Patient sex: M
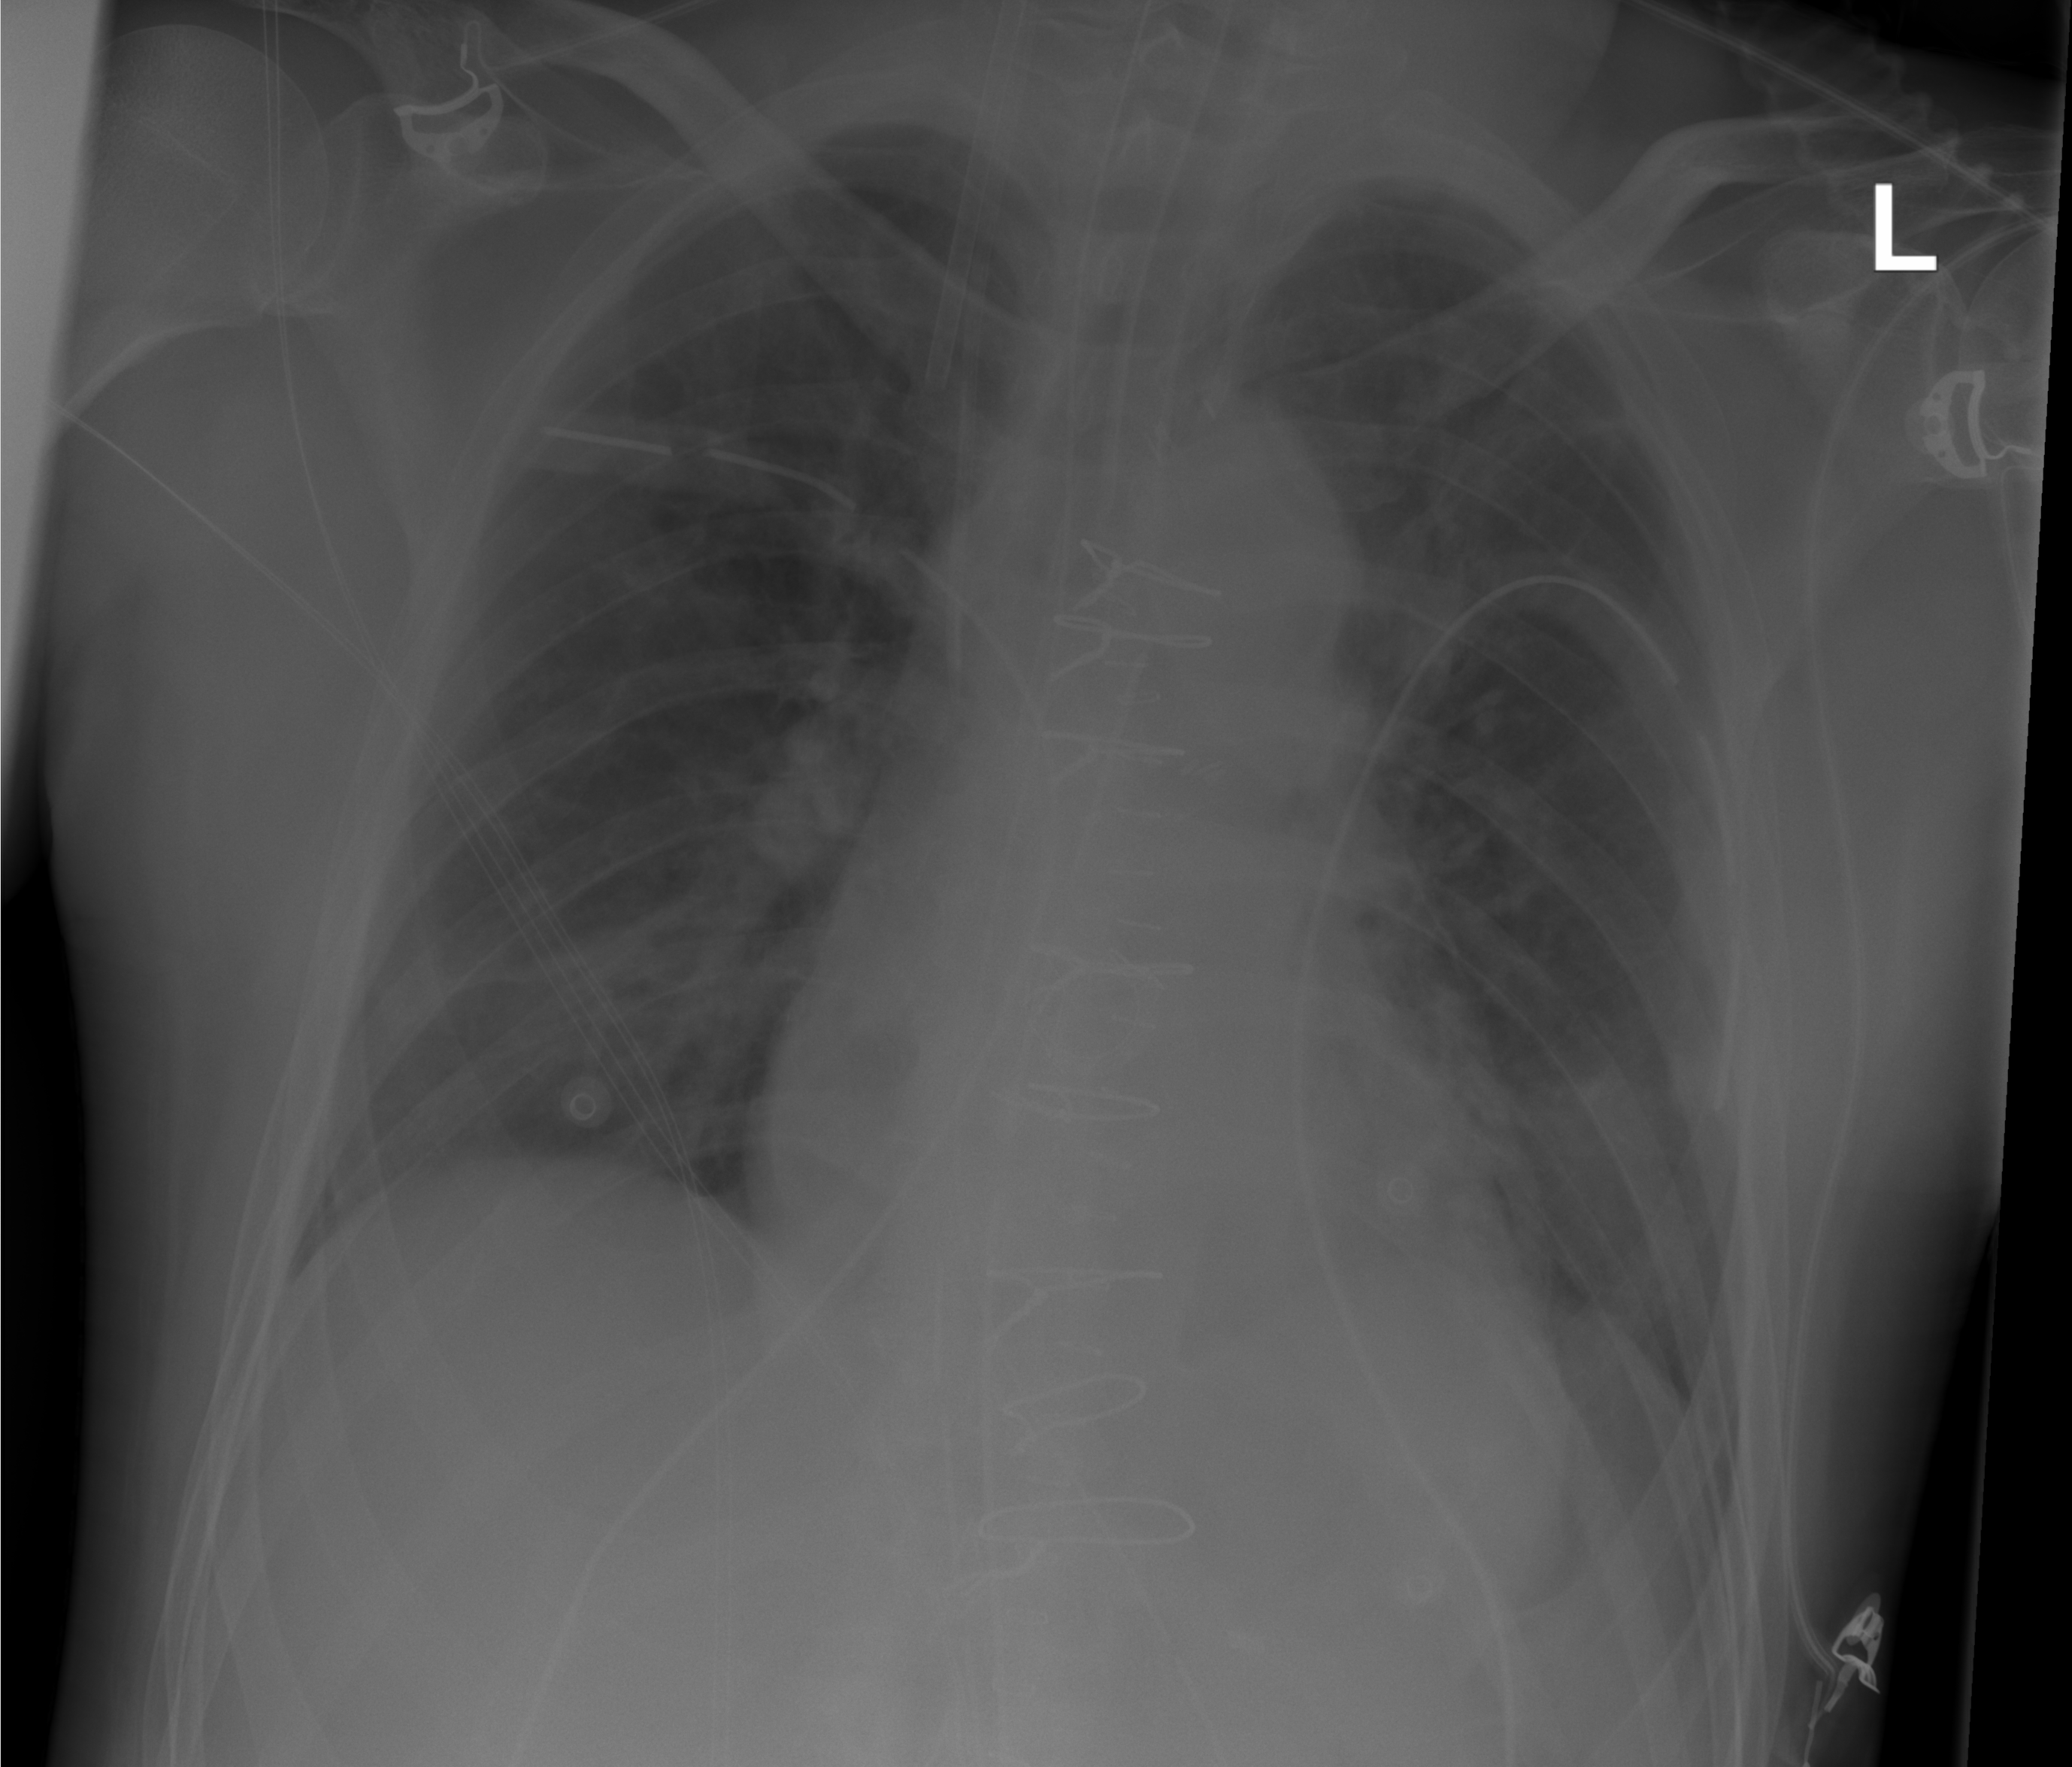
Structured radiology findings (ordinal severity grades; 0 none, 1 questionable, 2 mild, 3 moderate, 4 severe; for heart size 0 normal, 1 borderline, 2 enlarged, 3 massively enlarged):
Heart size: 0
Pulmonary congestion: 0
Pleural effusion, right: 0
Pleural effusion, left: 0
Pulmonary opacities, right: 2
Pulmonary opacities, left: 2
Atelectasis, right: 0
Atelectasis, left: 0